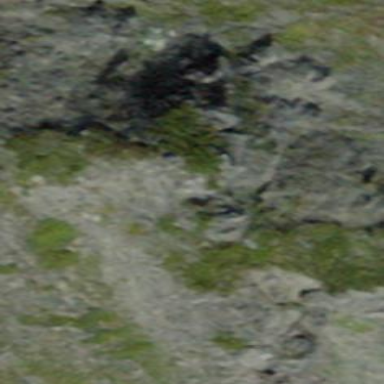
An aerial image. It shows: Landscape of bare rock.